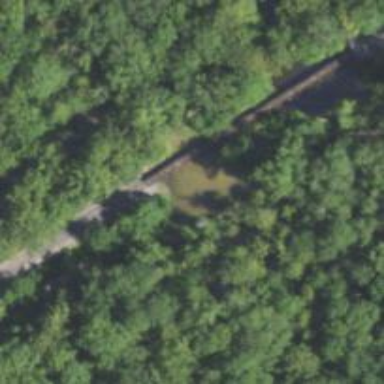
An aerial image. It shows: Bridge for railway spur.